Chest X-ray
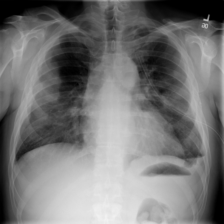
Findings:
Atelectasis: negative
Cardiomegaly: negative
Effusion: negative
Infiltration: negative
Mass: positive
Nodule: negative
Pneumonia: negative
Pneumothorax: negative
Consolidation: negative
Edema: negative
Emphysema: negative
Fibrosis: negative
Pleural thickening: negative
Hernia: negative